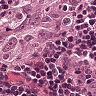
Metastatic tissue present: yes